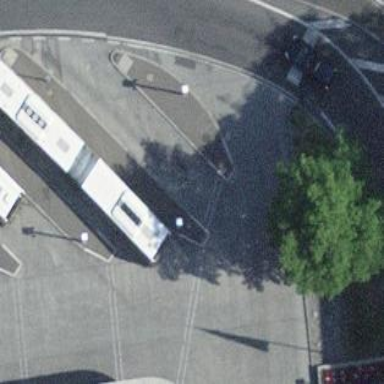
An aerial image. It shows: Asphalt platform for public transport.